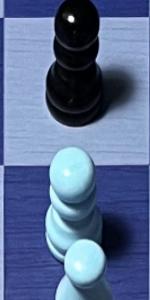
Label: Pawn_White